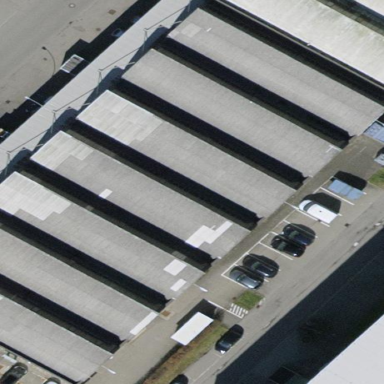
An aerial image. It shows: Industrial building.